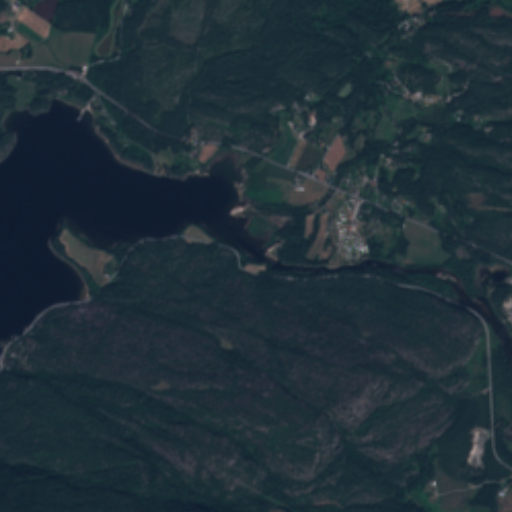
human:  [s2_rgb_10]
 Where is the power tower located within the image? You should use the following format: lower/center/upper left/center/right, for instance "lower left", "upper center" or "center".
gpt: The power tower is located in the lower left of the image.
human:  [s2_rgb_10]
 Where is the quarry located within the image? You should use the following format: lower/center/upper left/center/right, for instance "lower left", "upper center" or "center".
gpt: The quarry is located in the lower right of the image.
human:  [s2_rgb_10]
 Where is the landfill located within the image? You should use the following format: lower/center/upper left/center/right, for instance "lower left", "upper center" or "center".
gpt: There is no landfill in the image.